Адиабатическая атмосфера — атмосфера, находящаяся в равновесии, в которой возможные перемещения воздушных масс происходят без теплообмена друг с другом. В стандартной модели адиабатической атмосферы рассматривается равновесие сухого воздуха. В действительности, в воздухе содержится водяной пар, который, достигая насыщения, конденсируется. Конденсация пара приводит к тому, что величина температурного градиента существенно отличается от полученного в модели сухого воздуха. Учёт содержания водяных паров в атмосфере и является основой данной задачи. Во всех пунктах задачи считайте для любой точки атмосферы верным, что: 1) температуры воздуха и водяных паров равны; 2) отношение плотности водяных паров к плотности воздуха $\cfrac{\rho_\text{п}}{\rho_\text{в}}=\alpha\ll{1}$. Считайте известными следующие данные: 1) ускорение свободного падения $g=9.8~м/с^2$; 2) атмосферное давление на поверхности Земли $p_0=1.01\cdot{10^5}~\text{Па}$; 3) ненасыщенный водяной пар является идеальным трёхатомным газом с молярной массой $\mu_\text{п}=18~г/моль$ с показателем адиабаты $\gamma_\text{п}$; 4) воздух является идеальным двухатомным газом с молярной массой $\mu_\text{в}=29~г/моль$ с показателем адиабаты $\gamma_\text{в}$; 5) универсальная газовая постоянная $R=8.31~Дж/(моль\cdot К)$; 6) удельная теплоёмкость воды равна $c=4200~Дж/(кг\cdot К)$ и не зависит от температуры; 7) удельная теплота парообразования воды при $T_n=273~\text{К}$ равна $\lambda_n=2.491\cdot{10^6}~Дж/кг$. 8) график зависимости давления водяных паров от температуры $p_\text{н.п}(T)$ в диапазоне температур $273~\text{К}-293~\text{К}$ представлен на рисунке ниже:
Часть A. Определение точки конденсации (2.5 балла) Рассмотрим адиабатическую атмосферу, состоящую из сухого воздуха. На поверхности Земли температура воздуха равна $T_0$.
Найдите температуру воздуха $T_\text{в}$ на высоте $h$ над поверхностью Земли. Ответ выразите через $T_0$, $g$, $\mu_\text{в}$, $R$ и показатель адиабаты $\gamma_\text{в}$. Далее в рамках данной части задачи температура зависит от высоты по закону, найденному в пункте $\textbf{A1}$. Также в рамках данной части задачи считайте, что механически водяной пар не взаимодействует с воздухом. Пусть относительная влажность паров $\varphi=\cfrac{p_\text{п}}{p_\text{н.п}}$ на поверхности Земли равна $\varphi_0$.
Найдите зависимость давления водяных паров от температуры $p_\text{п}(T)$. Ответ выразите через $\varphi_0$, $p_{\text{п}0}$, $T_0$, $\mu_\text{п}$, $\mu_\text{в}$, $\gamma_\text{в}$ и $T$.
Часть B. Конденсация водяных паров(5.5 балла) После насыщения водяной пар начинает конденсироваться. Это существенно искажает вид зависимости $T_\text{в}(h)$, найденный в пункте $\textbf{A1}$. Считайте, что весь сконденсировавшийся водяной пар мгновенно выпадает в виде осадков. Для исследования конденсации водяных паров необходимо учесть, что удельная теплота парообразования отличается от значения, известного для $T_n=273~\text{К}$.
Используя график зависимости $p_\text{н.п}(T)$, найдите для $\varphi_0=65\text{%}$ и $T_0=287~\text{К}$ высоту $h$ над поверхностью Земли, на которой пар становится насыщенным.
Удельная теплота парообразования зависит от температуры $T$ следующим образом: $$\lambda(T)=\lambda_n+k(T-T_n) $$\lambda(T)=\lambda_n+k(T-T_n) $$\lambda(T)=\lambda_n+k(T-T_n) $$ $$\lambda(T)=\lambda_n+k(T-T_n) $$ $$\lambda(T)=\lambda_n+k(T-T_n) $$ Найдите $k$. Ответ выразите через $c$, $R$, $\mu_\text{п}$ и показатель адиабаты $\gamma_\text{п}$. $\textit{Примечание:}$ если вы не можете решить этот пункт, то в дальнейшем считайте, что $\lambda=\lambda_n=const$. К потере баллов это не приводит. Рассмотрим воздушную массу $m_\text{в}$, находящуюся в равновесии. В объёме воздуха $V_\text{в}$ отношение массы водяного пара в выделенной массе сухого воздуха $\alpha=\cfrac{m_\text{п}}{m_\text{в}}$ зависит от высоты $h$, т.е $\alpha=\alpha(h)$.
Покажите, что при перемещении выделенной воздушной массы количество теплоты, полученное системой, заключённой в её объёме, можно представить так: $$\delta{Q}=m_\text{в}\left(\frac{\gamma_\text{в}R}{\mu_\text{в}(\gamma_\text{в}-1)}dT+gdz+\lambda d\alpha\right) $$
Найдите $\cfrac{d\alpha}{dz}$. Ответ выразите через $\mu_\text{п}$, $\mu_\text{в}$, $P_\text{в}$, $P_\text{н.п}$, $\cfrac{dP_\text{н.п}}{dT}$, $\cfrac{dT}{dz}$ и $\cfrac{dP_\text{в}}{dz}$
Найдите температурный градиент $\cfrac{dT}{dz}$. Ответ выразите через $\alpha$, $g$, $R$, $\gamma_\text{в}$, $T$, $\mu_\text{в}$, $\mu_\text{п}$ и $\lambda(T)$. На приведённом графике приведена зависимость температуры $T$ в атмосфере от высоты $h$ над поверхностью Земли. Разметка координатных осей неизвестна. Излом на графике происходит при температуре $T_1=283~\text{К}$, а начало координат соответствует поверхности Земли (см.рис).
Найдите температуру $T_0$ на поверхности Земли.
Оцените, на какой высоте $h_2$ начинает выпадать снег.
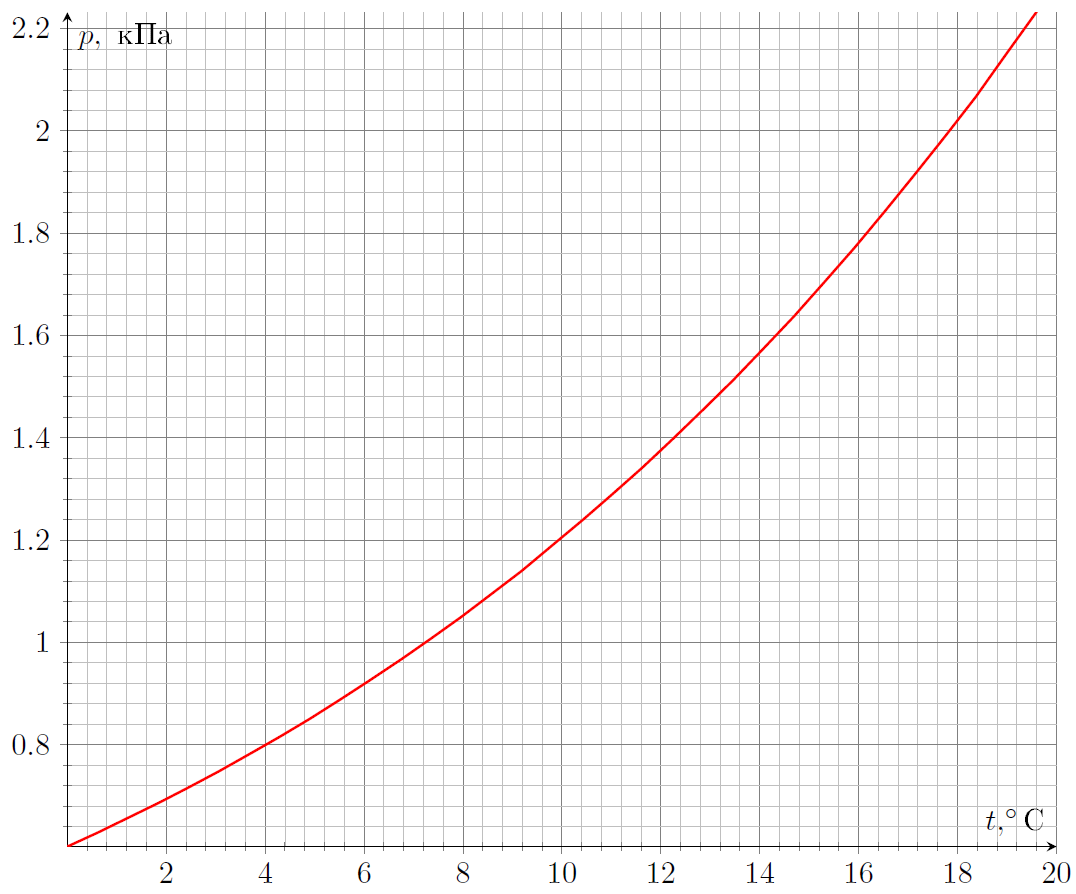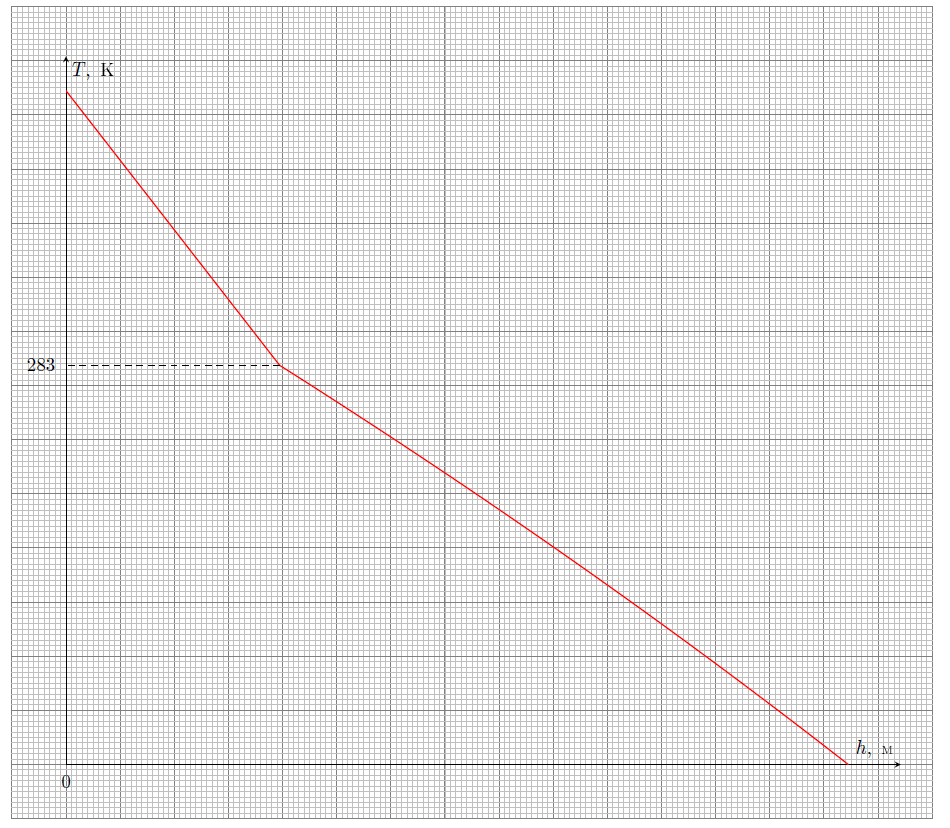
Найдите температуру воздуха $T_\text{в}$ на высоте $h$ над поверхностью Земли. Ответ выразите через $T_0$, $g$, $\mu_\text{в}$, $R$ и показатель адиабаты $\gamma_\text{в}$.
Решение: Рассмотрим перемещение порции воздуха на высоту $h$: $$P_1dV_1-P_2dV_2=\frac{C_Vdm}{\mu_\text{в}}(T-T_0)+dmgh $$ откуда:
Ответ: $$T=T_0-\frac{\mu_\text{в}gh}{C_P}=T_0-\frac{(\gamma_\text{в}-1)\mu_\text{в}gh}{\gamma_\text{в}R} $$

Найдите зависимость давления водяных паров от температуры $p_\text{п}(T)$.  Ответ выразите через $\varphi_0$, $p_{\text{п}0}$, $T_0$, $\mu_\text{п}$, $\mu_\text{в}$, $\gamma_\text{в}$ и $T$.
Решение: Из условия равновесия пара получим: $$dP_\text{п}=-\rho_\text{п}gdh $$ откуда: $$\frac{dP_\text{п}}{P_\text{п}}=\frac{\mu_\text{п}\gamma_\text{в}}{\mu_\text{в}(\gamma_\text{в}-1)}\frac{dT}{T} $$ Интегрируя, находим:
Ответ: $$P_\text{п}=\varphi_0P_{\text{п}0}\left(\frac{T}{T_0}\right)^{\frac{\mu_\text{п}\gamma_\text{в}}{\mu_\text{в}(\gamma_\text{в}-1)}} $$

Используя график зависимости $p_\text{н.п}(T)$, найдите для $\varphi_0=65\text{%}$ и $T_0=287~\text{К}$ высоту $h$ над поверхностью Земли, на которой пар становится насыщенным.
Решение: Решая уравнений графически, находим: $$T_\text{нас}\approx{6{,6}^\circ C} $$ Тогда:
Ответ: $$h=\displaystyle\frac{\gamma_\text{в}R(T_0-T_\text{нас})}{(\gamma_\text{в}-1)\mu_\text{в}g}\approx{757~\text{м}} $$

Удельная теплота парообразования зависит от  температуры $T$ следующим образом:  $$\lambda(T)=\lambda_n+k(T-T_n)  $$  Найдите $k$. Ответ выразите через $c$, $R$, $\mu_\text{п}$ и показатель адиабаты $\gamma_\text{п}$.  $\textit{Примечание:}$ если вы не можете решить этот пункт, то в дальнейшем считайте, что $\lambda=\lambda_n=const$. К потере баллов это не приводит.
Решение: Количество теплоты, требуемое для испарения массы $m$ равняется: $$Q=U_\text{п}-U_\text{ж}+A $$ Поскольку плотностью воды можно пренебречь: $$A=pV=\displaystyle\frac{mRT}{\mu} $$ Поскольку жидкость слабо сжимаема, количество теплоты, необходимое для её нагревания в любом процессе, с хорошей точностью пропорционально изменению её внутренней энергии: $$U_\text{ж}(T_2)-U_\text{ж}(T_1)=cm(T_2-T_1) $$ тогда $$U_\text{ж}(T)=cmT+mC $$ где $C$ - некоторая постоянная величина Тогда: $$Q=mC+m\left(\displaystyle\frac{\gamma_\text{п}R}{\mu_\text{п}(\gamma_\text{п}-1)}-c\right)T=\lambda(T)m $$ Определяя $C$ из начальных условий, находим: $$\lambda(T)=\lambda_n+\left(c-\frac{\gamma_\text{п}R}{(\gamma_\text{п}-1)\mu_\text{п}}\right)(T_n-T) $$ Получим ответ:
Ответ: $$k=\frac{\gamma_\text{п}R}{(\gamma_\text{п}-1)\mu_\text{п}}-c $$

Покажите, что при перемещении выделенной воздушной массы количество теплоты, полученное системой, заключённой в её объёме, можно представить так:  $$\delta{Q}=m_\text{в}\left(\frac{\gamma_\text{в}R}{\mu_\text{в}(\gamma_\text{в}-1)}dT+gdz+\lambda d\alpha\right)  $$
Решение: Для подведённого к системе количества теплоты имеем: $$\delta{Q}=\frac{C_Vm_\text{в}}{\mu_\text{в}}+P_\text{в}dV_\text{в}+\lambda(T)dm_\text{п} $$ или же $$\delta{Q}=\frac{C_Pm_\text{в}}{\mu_\text{в}}dT-V_\text{в}dP_\text{в}+\lambda(T)dm_\text{п} $$ Из условия равновесия воздуха: $$dP_\text{в}=-\rho_\text{в}gdh $$ откуда: $$\delta{Q}=m_\text{в}\left(\frac{\gamma_\text{в}R}{\mu_\text{в}(\gamma_\text{в}-1)}dT+gdz+\lambda(T)d\alpha\right) $$

Найдите $\cfrac{d\alpha}{dz}$. Ответ выразите через $\mu_\text{п}$, $\mu_\text{в}$, $P_\text{в}$, $P_\text{н.п}$, $\cfrac{dP_\text{н.п}}{dT}$, $\cfrac{dT}{dz}$ и $\cfrac{dP_\text{в}}{dz}$
Решение: Для $\alpha$ с учётом уравнения состояния имеем: $$\alpha=\frac{m_\text{п}}{m_\text{в}}=\frac{\mu_\text{п}}{\mu_\text{в}}\frac{P_\text{п}}{P_\text{в}} $$ Дифференцируя: $$\frac{d\alpha}{dz}=\frac{\mu_\text{п}}{\mu_\text{в}}\left(\frac{1}{P_\text{в}}\frac{dP_\text{п}}{dz}-\frac{P_\text{п}}{P^2_\text{в}}\frac{dP_\text{в}}{dz}\right) $$ Рассмотрим производную давления пара по высоте как производную сложной функции: $$\frac{dP_\text{п}}{dz}=\frac{dP_\text{п}}{dT}\frac{dT}{dz} $$ откуда:
Ответ: $$\frac{d\alpha}{dz}=\frac{\mu_\text{п}}{\mu_\text{в}}\left(\frac{1}{P_\text{в}}\frac{dP_\text{п}}{dT}\frac{dT}{dz}-\frac{P_\text{п}}{P^2_\text{в}}\frac{dP_\text{в}}{dz}\right) $$

Найдите температурный градиент $\cfrac{dT}{dz}$. Ответ выразите через $\alpha$, $g$, $R$, $\gamma_\text{в}$, $T$, $\mu_\text{в}$, $\mu_\text{п}$ и  $\lambda(T)$.
Решение: Приравнивая $\delta{Q}$ к нулю, находим: $$\frac{dT}{dz}=-\cfrac{g-\lambda \cfrac{\mu_\text{п}}{\mu_\text{в}}\cfrac{P_\text{п}}{P^2_\text{в}}\cfrac{dP_\text{в}}{dz}}{\cfrac{\gamma_\text{в}R}{\mu_\text{в}(\gamma_\text{в}-1)}+\lambda \cfrac{\mu_\text{п}}{\mu_\text{в}}\cfrac{1}{P_\text{в}}\cfrac{dP_\text{п}}{dT}} $$ Величину $\frac{dP_\text{п}}{dT}$ найдём из уравнения Клапейрона - Клаузиуса: $$\frac{dP_\text{п}}{dT}=\frac{\mu_\text{п}\lambda(T)P_\text{п}}{RT^2} $$ После подстановки которой получим:
Ответ: $$\frac{dT}{dz}=-\frac{(\gamma_\text{в}-1)\mu_\text{в}g}{\gamma_\text{в} R}\frac{\left(1+\cfrac{\lambda(T)\mu_\text{в}\alpha}{RT}\right)}{\left(1+\cfrac{\lambda(T)\mu_\text{п}\alpha}{RT}\cfrac{(\gamma_\text{в}-1)\lambda(T)\mu_\text{в}}{\gamma_\text{в}RT}\right)} $$

Найдите температуру $T_0$ на поверхности Земли.
Решение: Рассмотрим точку излома на графике. В этой точке $\alpha=\alpha_1$. Причиной излома является начало процесса конденсирования, в связи с чем для градиента температур слева от точки излома применима формула из части $A1$, а справа — формула из части $B4$. Тогда значение $\alpha_1$ можно найти из отношения угловых коэффициентов в точке излома: $$k=-\displaystyle \left( \frac{dT}{dz} \right)_{T\to T_{1}-0 } \displaystyle\frac{\gamma_\text{в}R}{(\gamma_\text{в}-1)\mu_\text{в}g} $$ откуда: $$\alpha_1=\displaystyle\frac{1-k}{\displaystyle\frac{\lambda(T_1)\mu_\text{п}}{RT_1}\left(k\displaystyle\frac{(\gamma_\text{в}-1)\mu_\text{в}g}{\gamma_\text{в} R}\displaystyle\frac{\lambda(T_1)}{gT_1}-\displaystyle\frac{\mu_\text{в}}{\mu_\text{п}}\right)}\approx{1{,}01}\cdot{10^{-2}} $$ Далее: $$\alpha_1=\displaystyle\frac{\mu_\text{п}p_\text{н.п}(T_1)}{\mu_\text{в}p_\text{в}} $$ Из уравнения адиабаты для сухого воздуха имеем: $$p_\text{в}=p_0\left(\displaystyle\frac{T_1}{T_0}\right)^{\frac{\gamma_\text{в}}{\gamma_\text{в}-1}} $$ Тогда получим:
Ответ: $$T_0=T_1\left(\displaystyle\frac{\alpha_1\mu_\text{в}p_0}{\mu_\text{п}p_\text{н.п}(T_1)}\right)^{\frac{\gamma_\text{в}-1}{\gamma_\text{в}}}\approx{309{,}2~\text{К}} $$

Оцените, на какой высоте $h_2$ начинает выпадать снег.
Решение: Из углового коэффициента первого участка графика находим высоту $h_1$, соответствующую излому на графике: $$h_1=\displaystyle\frac{\gamma_\text{в}R(T_0-T_1)}{(\gamma_\text{в}-1)\mu_\text{в}g}\approx{2680~\text{м}} $$ Проведя прямую, соответствующую температуре $T_\text{пл}=273~\text{К}$, находим:
Ответ: $$h_2\approx{4{,}69~\text{км}} $$
Темы:
T, Термодинамика, Влажность, Сборы XY, Y, Уравнение Клапейрона-Клаузиуса, 2022, Адиабатическая атмосфера